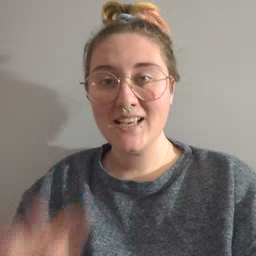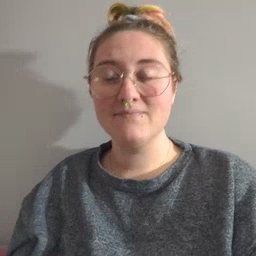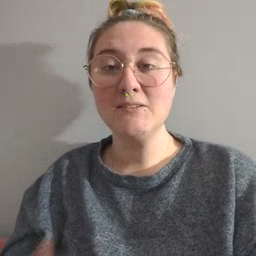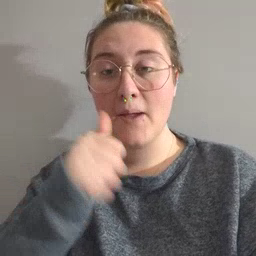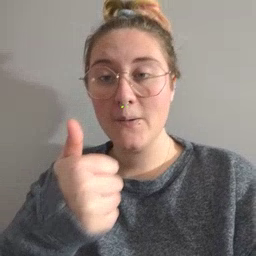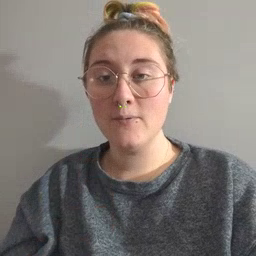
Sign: tomorrow